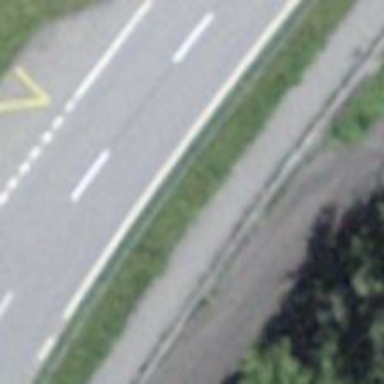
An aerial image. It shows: Bollard barrier.